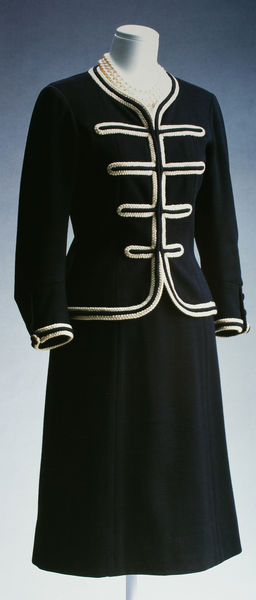
Titel: Tagesensemble
Künstler: Gabrielle Chanel
Standort: Kyoto (Japan)
Institution: Kyoto Costume Institute
Schlagwörter: blau, weiß, schwarz, mode, rock, jacke, kragen, ärmel, kostüm, borte, leiste, kette, rand, bordüre, dunkelblau, knöpfe, foto, noir, puppe, jupe, manequin, sombre, femme, marine, design, costume, paspel, orientalisme, kleiderpuppe, zweiteiler, chanel, veste, coupe, modèle, abgepaspelt, austère, paspek, railleur, sévère